The image is a wavelet scalogram (time versus scale/frequency) of a rolling-element bearing's vibration signal. Based on the visible evidence, which condition applies: normal, inner_race, outer_race, ball?
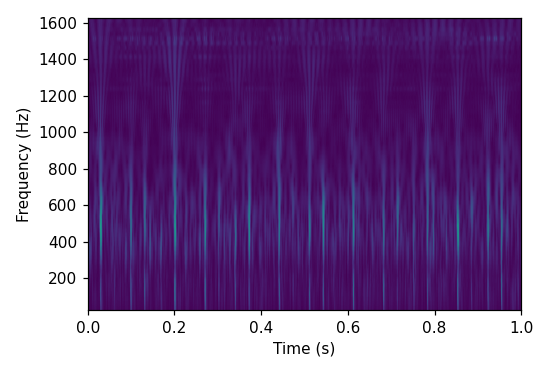
Answer: inner_race